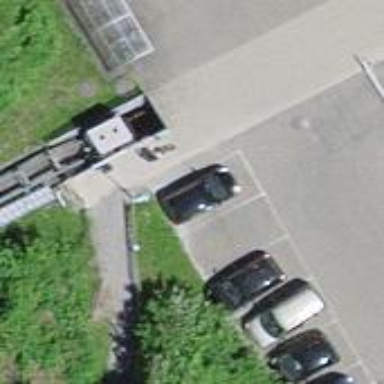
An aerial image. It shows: Surveillance system is in place.